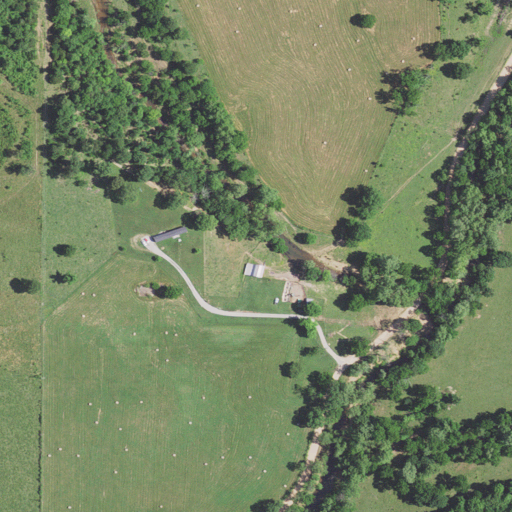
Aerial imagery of valley in Missouri named Crumbly Hollow containing pasture, woody wetlands, deciduous forest, open development, mixed forest, and low intensity development